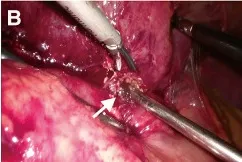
Intraoperative images. (B) The rupture (white arrow) of the tumor was strongly adhered to the smaller curvature of the stomach.
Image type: medical_photograph (other_medical_photograph)